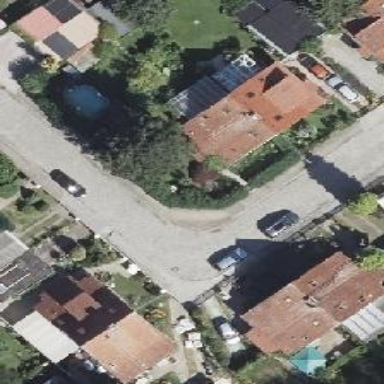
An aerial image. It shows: Residential road with sidewalks on both sides.